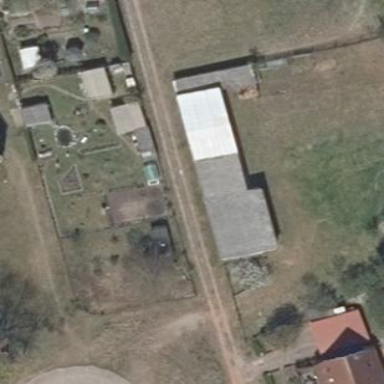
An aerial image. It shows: Group of garages.